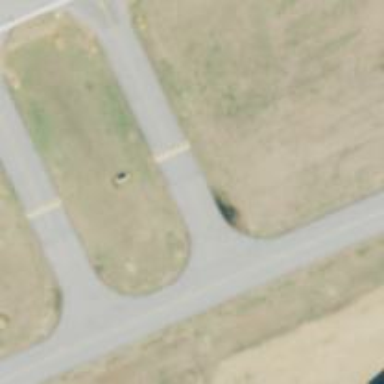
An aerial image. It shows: Taxiway at the airport with asphalt surface.